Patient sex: M
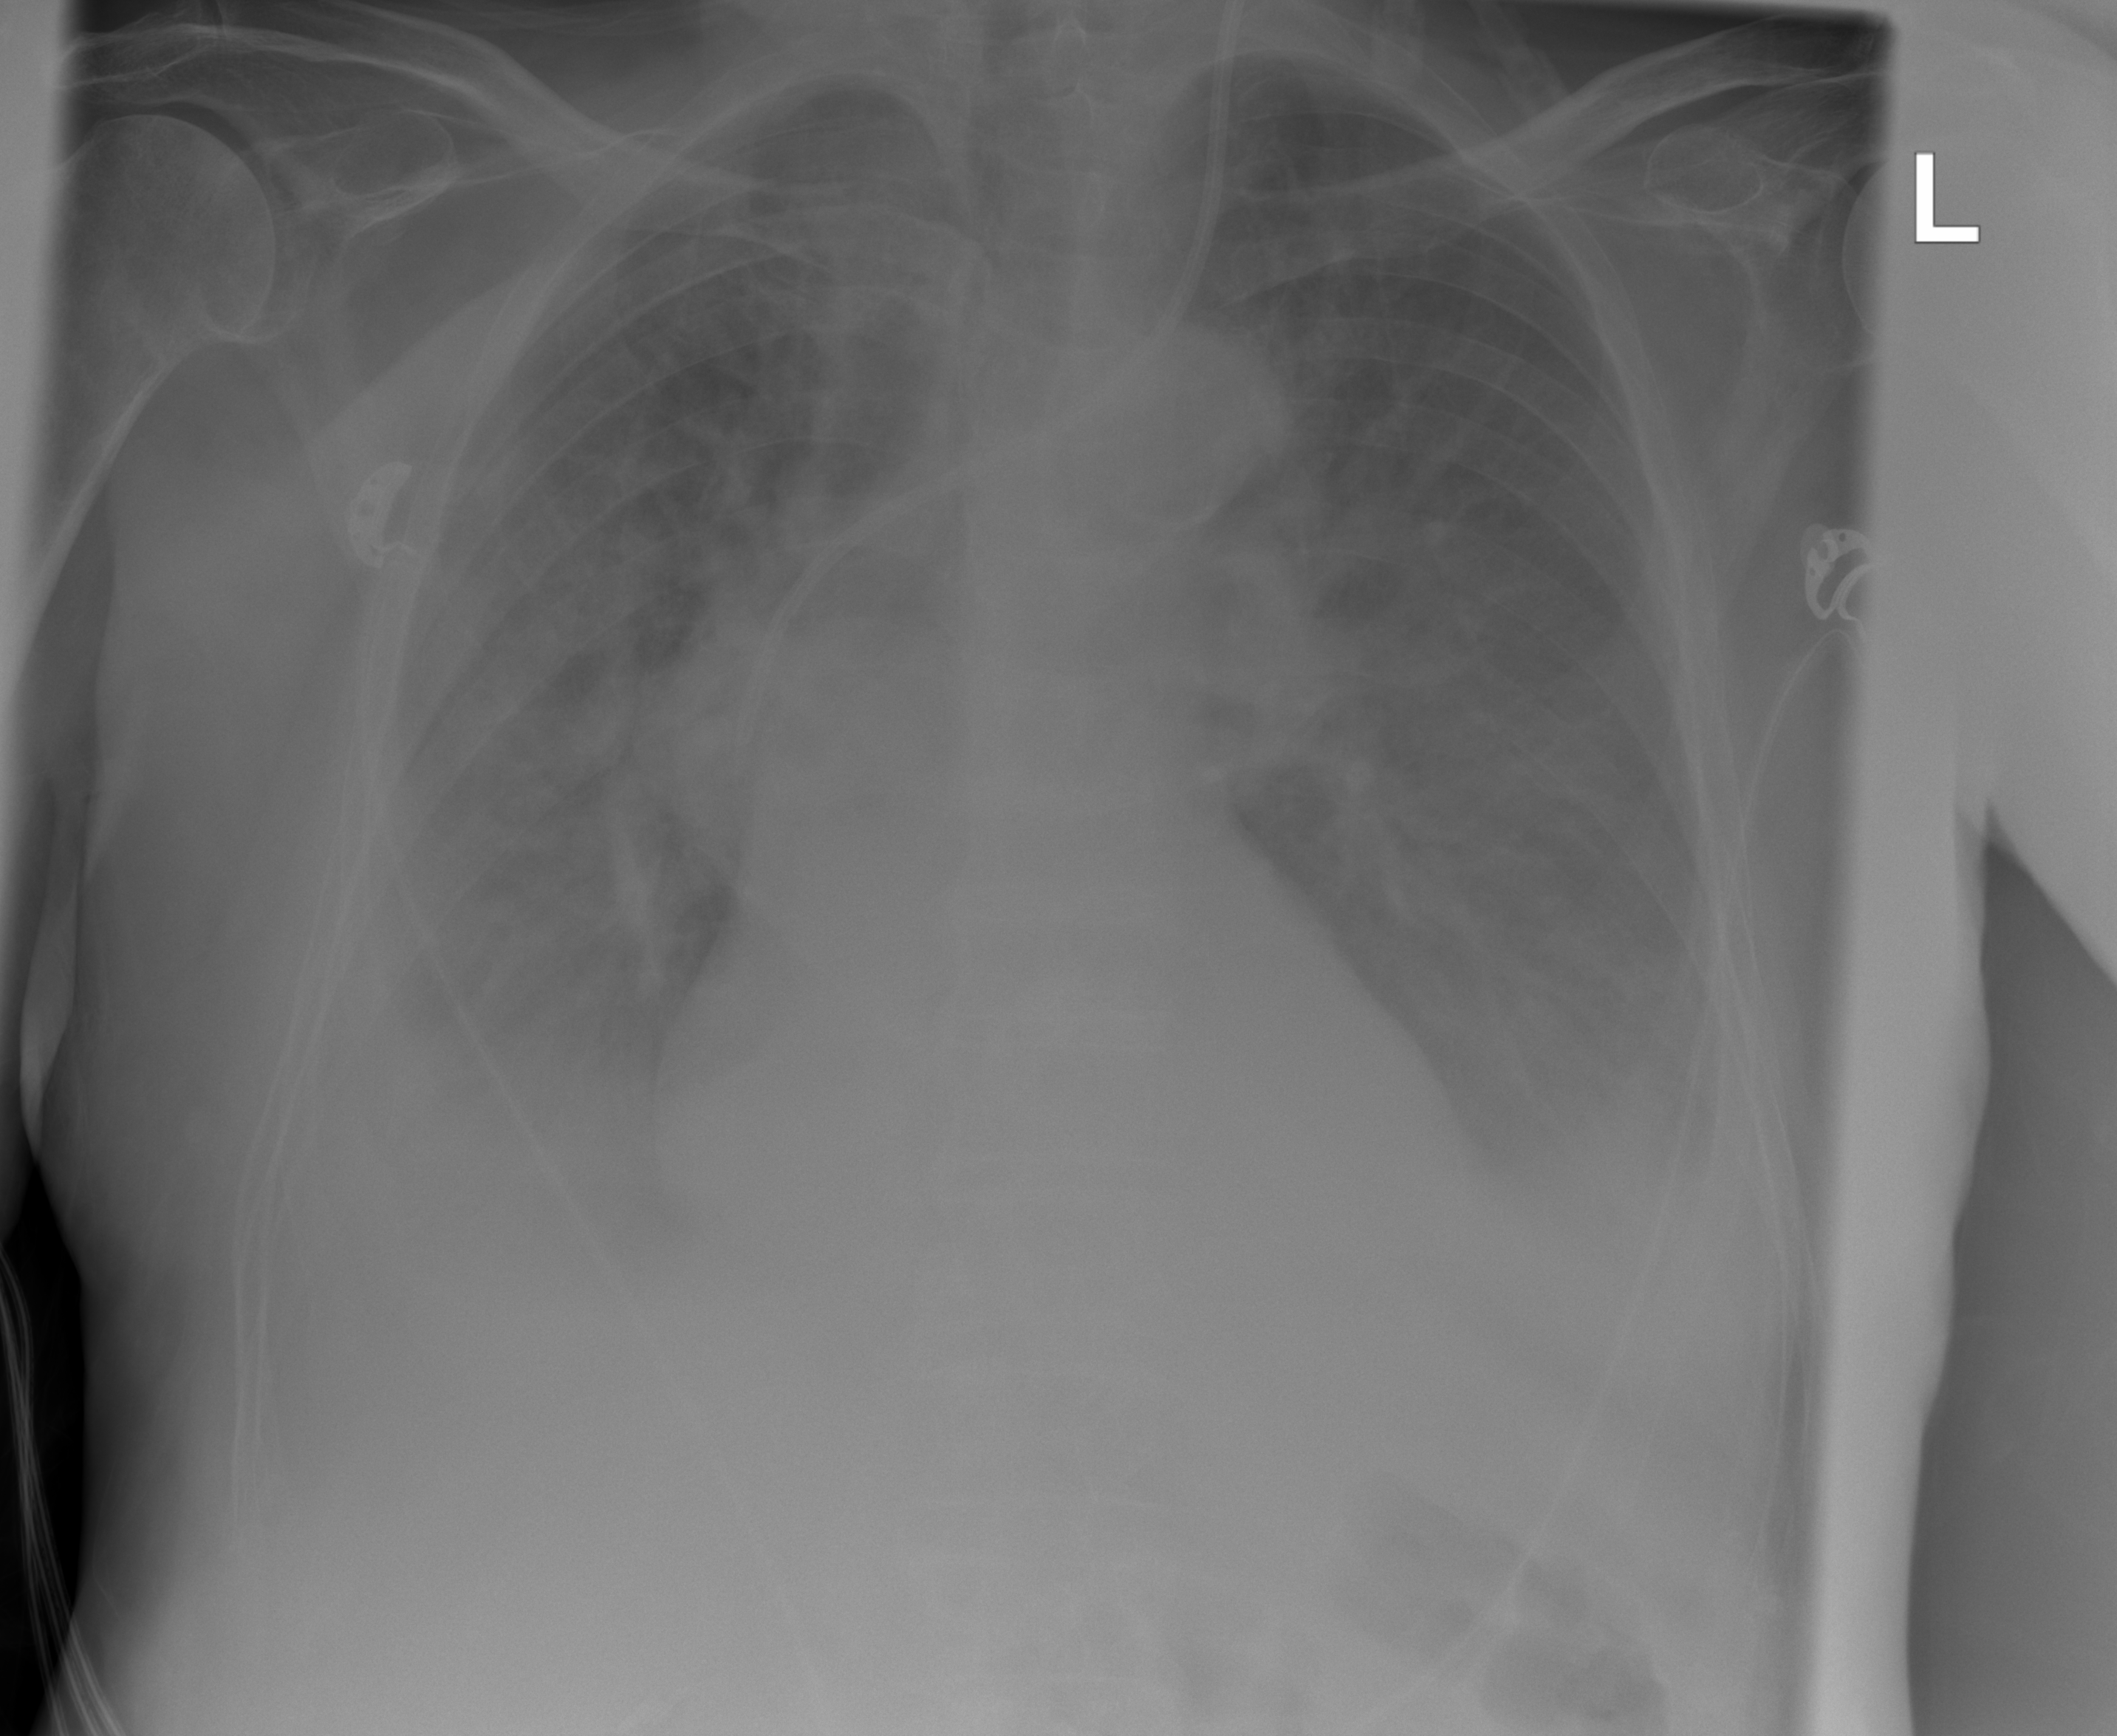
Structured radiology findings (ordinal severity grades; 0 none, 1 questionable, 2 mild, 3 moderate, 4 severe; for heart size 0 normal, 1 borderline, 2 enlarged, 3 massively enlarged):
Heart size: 0
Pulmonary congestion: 2
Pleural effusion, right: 3
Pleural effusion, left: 3
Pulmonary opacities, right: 0
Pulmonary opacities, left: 0
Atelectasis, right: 2
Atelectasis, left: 2